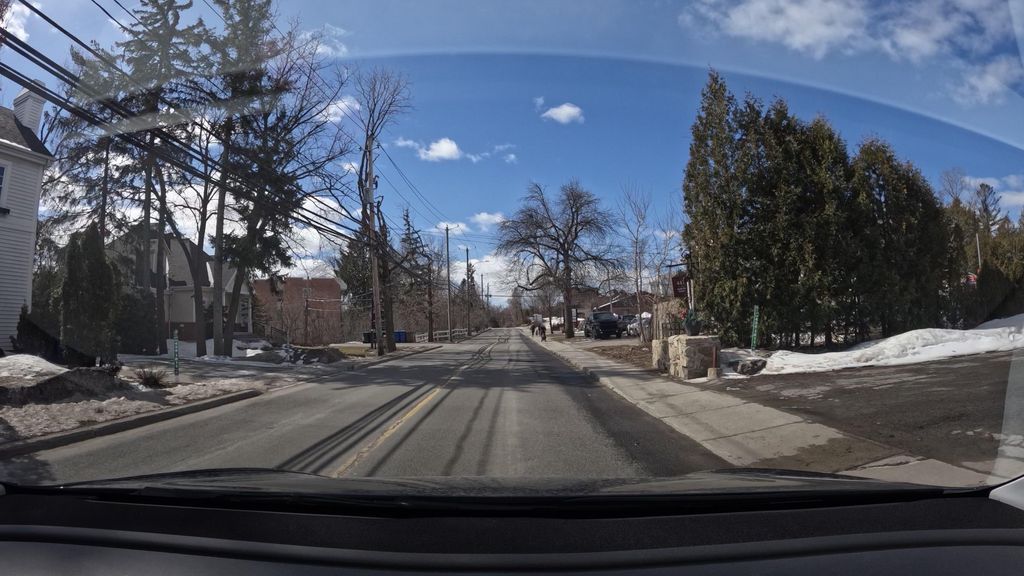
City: montreal